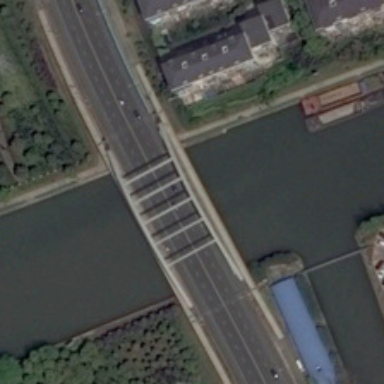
Many green trees and several buildings are in two sides of a river with a bridge .